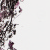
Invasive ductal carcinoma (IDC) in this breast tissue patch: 0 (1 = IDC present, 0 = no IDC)